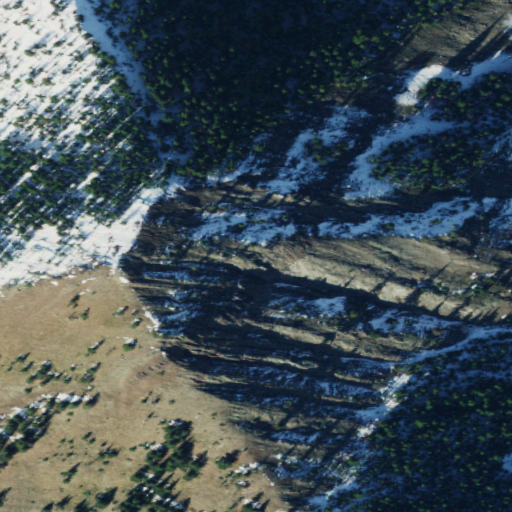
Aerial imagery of mountain in Washington named Koppen Mountain containing shrub, evergreen forest, and grassland